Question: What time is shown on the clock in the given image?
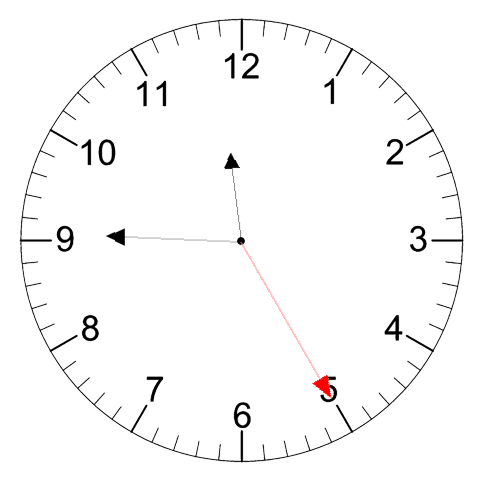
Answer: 11:45:25